Question: I am working on a project there I want to display data in 2 columns. Each column would contain a heading that I am trying to position on the left of the column and some data that would be positioned next to the heading (right side of the column).
The problem I am having is that I cannot seem to keep the heading and the data in the same position when changing the screen size or when there are large amounts of data. The data keeps dropping below the heading which is not what I am looking for.
I have tried the following css/html. I'm pretty sure I am close. I have also tried using html tables but the will not resize at all. Wondering if anyone knows how the adjust my code to make my layout appear like the picture below:

My Code:
'''
.left, .right{
width: 49%;
float: left;
}
.block{
width: 100%;
float: left;
position:relative;
}
.leftHead, .rightHead{
width: 20%;
float: left;
}
.leftData, .rightData{
width: 79%;
float: left;
font-weight: bold;
}
<div class='left'>
<div class='block'>
<div class='leftHead'>
left head
</div>
<div class='leftData'>
left data
</div>
</div>
</div>
<div class='right'>
<div class='block'>
<div class='rightHead'>
right head 1
</div>
<div class='rightData'>
right data 1
</div>
</div>
<div class='block'>
<div class='rightHead'>
right head 2
</div>
<div class='rightData'>
right data 2
</div>
</div>
</div>
'''
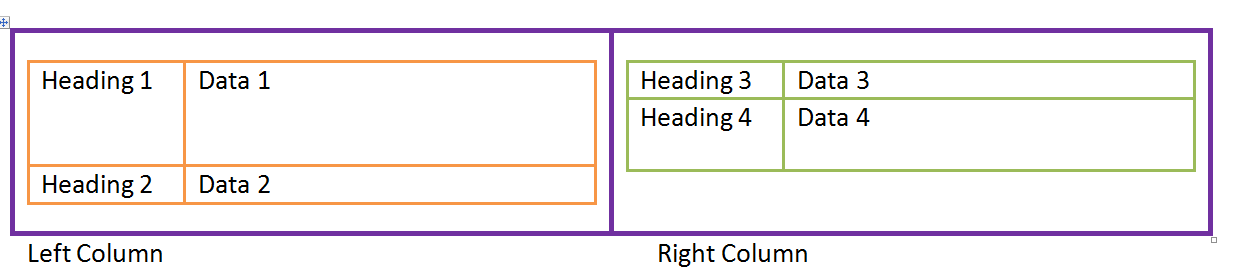
Answer: I would definitely use tables for this type of data. Here I've set the data columns' ('td') widths to 100%, and the header columns ('th') to not break to a new line. Maybe this accomplishes what you're looking for?
'''
table.two-column {
width: 50%;
float: left;
border-collapse: collapse;
}
.two-column th {
white-space: nowrap;
}
.two-column td {
width: 100%;
}
.two-column th,
.two-column td {
vertical-align: top;
padding: .25em;
}
table.orange th,
table.orange td {
border: 2px solid orange;
}
table.green th,
table.green td {
border: 2px solid green;
}
'''
'''
<table class="two-column orange">
<tr>
<th>Heading 1</th>
<td>Lots of data here that should cause the cell to break to a new line but the heading should remain aligned vertically to the top.</td>
</tr>
<tr>
<th>Heading 2</th>
<td>Data 2</td>
</tr>
</table>
<table class="two-column green">
<tr>
<th>Heading 3</th>
<td>Data 3</td>
</tr>
<tr>
<th>Heading 4</th>
<td>Lots of data here that should cause the cell to break to a new line but the heading should remain aligned vertically to the top.</td>
</tr>
</table>
'''